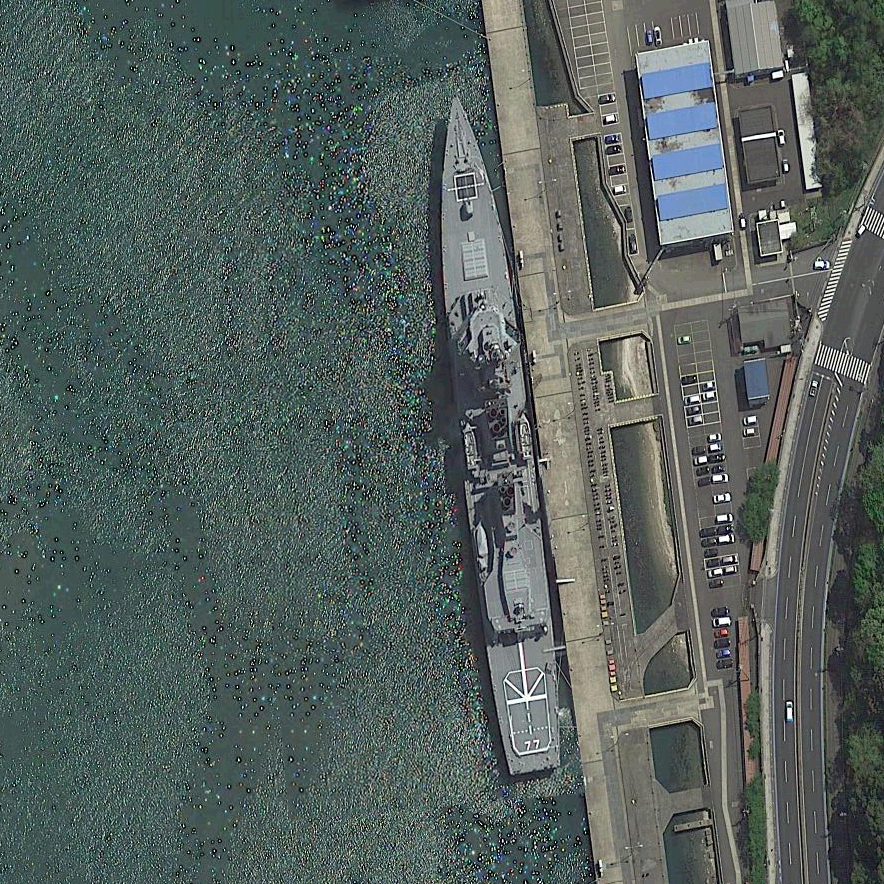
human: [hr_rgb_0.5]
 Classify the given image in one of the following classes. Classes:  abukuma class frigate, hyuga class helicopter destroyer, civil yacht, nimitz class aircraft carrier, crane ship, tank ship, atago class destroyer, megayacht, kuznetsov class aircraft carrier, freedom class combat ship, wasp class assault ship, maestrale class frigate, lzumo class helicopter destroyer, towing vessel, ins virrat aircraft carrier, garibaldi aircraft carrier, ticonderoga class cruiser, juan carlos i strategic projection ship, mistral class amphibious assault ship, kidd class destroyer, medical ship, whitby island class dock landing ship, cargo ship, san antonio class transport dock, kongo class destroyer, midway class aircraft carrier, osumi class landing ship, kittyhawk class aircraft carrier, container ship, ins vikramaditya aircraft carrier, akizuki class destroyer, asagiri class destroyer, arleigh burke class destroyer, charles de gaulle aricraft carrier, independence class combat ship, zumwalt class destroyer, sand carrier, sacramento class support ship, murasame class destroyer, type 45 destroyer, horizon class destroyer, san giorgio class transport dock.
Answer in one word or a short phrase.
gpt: Atago class destroyer